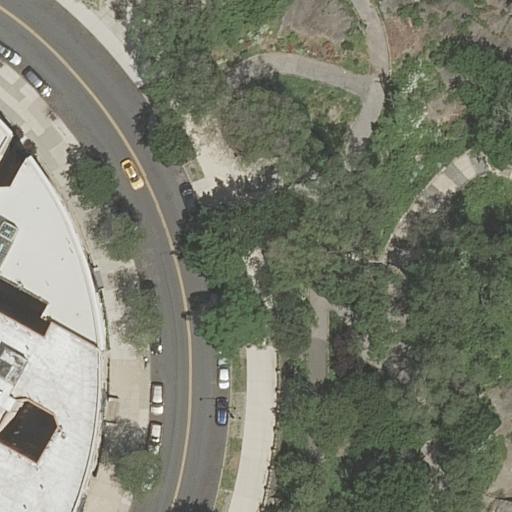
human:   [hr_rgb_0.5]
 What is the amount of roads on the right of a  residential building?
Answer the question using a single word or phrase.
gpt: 8

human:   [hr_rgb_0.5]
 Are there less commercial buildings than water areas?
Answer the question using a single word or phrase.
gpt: no

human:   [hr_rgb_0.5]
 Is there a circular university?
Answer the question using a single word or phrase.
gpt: no

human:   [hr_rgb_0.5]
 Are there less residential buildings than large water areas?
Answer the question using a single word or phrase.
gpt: no

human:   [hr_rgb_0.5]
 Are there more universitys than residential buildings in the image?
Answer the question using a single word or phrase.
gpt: no

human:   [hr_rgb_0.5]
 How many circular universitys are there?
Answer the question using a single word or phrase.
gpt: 0

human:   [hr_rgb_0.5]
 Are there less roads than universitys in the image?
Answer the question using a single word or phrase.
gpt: no

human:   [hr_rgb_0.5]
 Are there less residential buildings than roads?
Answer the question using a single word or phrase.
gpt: yes

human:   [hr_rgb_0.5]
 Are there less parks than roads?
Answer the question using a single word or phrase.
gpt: yes

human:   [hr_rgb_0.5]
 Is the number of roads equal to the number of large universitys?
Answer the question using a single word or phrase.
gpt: no

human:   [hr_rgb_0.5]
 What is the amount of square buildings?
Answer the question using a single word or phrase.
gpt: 0

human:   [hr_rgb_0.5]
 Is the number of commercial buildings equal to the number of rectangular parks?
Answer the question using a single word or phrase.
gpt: yes

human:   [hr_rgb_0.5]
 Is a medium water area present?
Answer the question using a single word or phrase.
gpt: no

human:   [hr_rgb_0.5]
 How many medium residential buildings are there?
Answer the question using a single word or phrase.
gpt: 1

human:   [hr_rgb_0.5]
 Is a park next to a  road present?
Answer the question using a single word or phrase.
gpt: yes

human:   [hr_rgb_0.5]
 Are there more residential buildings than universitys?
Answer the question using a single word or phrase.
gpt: no

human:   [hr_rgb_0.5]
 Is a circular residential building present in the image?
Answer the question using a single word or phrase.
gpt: no

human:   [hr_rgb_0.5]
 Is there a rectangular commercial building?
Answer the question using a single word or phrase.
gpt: no

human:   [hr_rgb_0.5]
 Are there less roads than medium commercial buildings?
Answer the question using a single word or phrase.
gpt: no

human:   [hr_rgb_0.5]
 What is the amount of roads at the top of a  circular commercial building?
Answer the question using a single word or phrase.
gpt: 0

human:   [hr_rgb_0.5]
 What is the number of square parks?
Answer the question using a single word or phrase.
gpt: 0

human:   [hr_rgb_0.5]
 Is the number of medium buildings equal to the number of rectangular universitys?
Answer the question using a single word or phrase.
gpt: no

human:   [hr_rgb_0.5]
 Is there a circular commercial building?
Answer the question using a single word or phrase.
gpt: no

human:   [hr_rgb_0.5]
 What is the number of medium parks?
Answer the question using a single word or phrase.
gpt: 0

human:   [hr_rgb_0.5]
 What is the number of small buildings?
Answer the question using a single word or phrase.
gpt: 0

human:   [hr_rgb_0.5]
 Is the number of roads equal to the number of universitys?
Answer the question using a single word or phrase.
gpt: no

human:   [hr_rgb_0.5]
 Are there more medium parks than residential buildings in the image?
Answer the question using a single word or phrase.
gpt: no

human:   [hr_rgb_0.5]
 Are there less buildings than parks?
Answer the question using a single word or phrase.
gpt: no

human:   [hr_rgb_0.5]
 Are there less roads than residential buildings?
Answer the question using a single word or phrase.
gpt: no

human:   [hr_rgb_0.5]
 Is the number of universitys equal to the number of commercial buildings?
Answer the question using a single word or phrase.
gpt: no

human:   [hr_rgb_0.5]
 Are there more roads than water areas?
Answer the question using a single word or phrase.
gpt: yes

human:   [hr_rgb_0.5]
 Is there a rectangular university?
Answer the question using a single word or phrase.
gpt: yes

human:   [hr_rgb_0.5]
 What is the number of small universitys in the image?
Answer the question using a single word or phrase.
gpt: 0

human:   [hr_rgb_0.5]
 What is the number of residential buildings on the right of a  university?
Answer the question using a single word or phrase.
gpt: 2

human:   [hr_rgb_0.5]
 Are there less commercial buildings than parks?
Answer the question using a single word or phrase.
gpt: yes

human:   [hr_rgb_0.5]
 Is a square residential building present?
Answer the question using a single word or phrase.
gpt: no